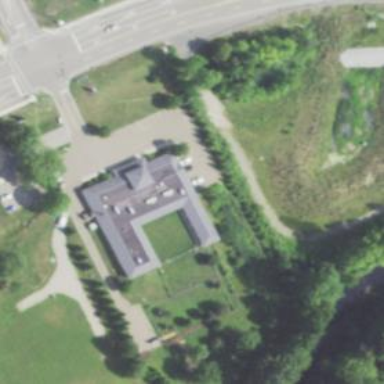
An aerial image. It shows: Animal shelter.